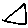
Label: triangle